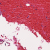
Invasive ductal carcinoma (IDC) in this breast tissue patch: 0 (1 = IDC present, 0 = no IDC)